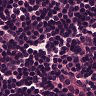
Metastatic tissue present: no